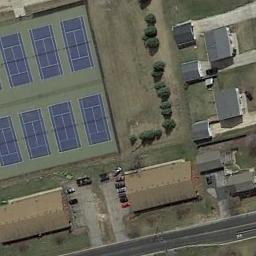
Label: tennis_court